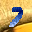
Label: 7